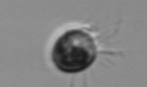
Label: Balanion